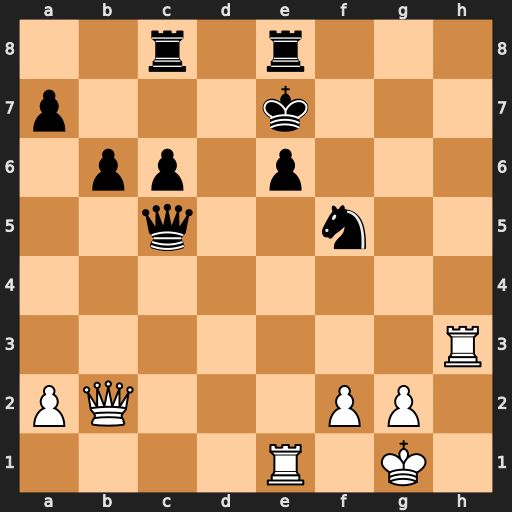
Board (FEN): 2r1r3/p3k3/1pp1p3/2q2n2/8/7R/PQ3PP1/4R1K1
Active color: w
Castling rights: -
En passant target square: -
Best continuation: Rh7+ Kd6 Rd1+